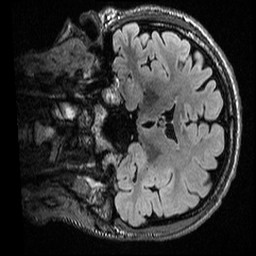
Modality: T2w
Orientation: coronal
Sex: male
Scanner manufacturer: ge
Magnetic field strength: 3 T
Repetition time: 6 s
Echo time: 0.127 s